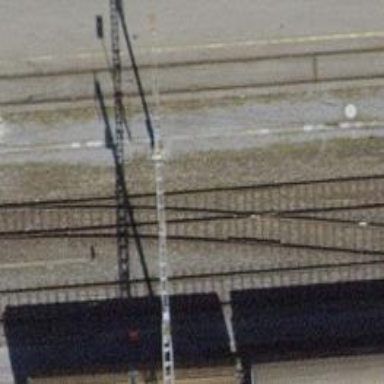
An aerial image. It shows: Railway siding with one electrified track and contact line.